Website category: university
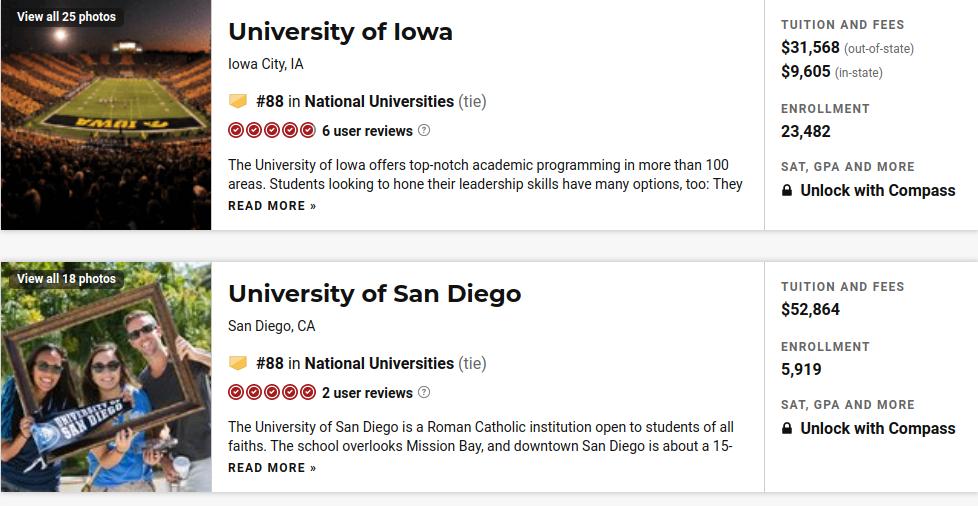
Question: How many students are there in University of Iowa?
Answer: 23,482

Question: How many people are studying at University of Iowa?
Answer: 23,482

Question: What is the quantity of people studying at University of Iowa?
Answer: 23,482

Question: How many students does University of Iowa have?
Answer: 23,482

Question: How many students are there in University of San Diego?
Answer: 5,919

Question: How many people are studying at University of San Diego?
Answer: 5,919

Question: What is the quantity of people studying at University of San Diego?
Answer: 5,919

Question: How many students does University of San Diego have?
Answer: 5,919

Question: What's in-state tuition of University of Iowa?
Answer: $9,605

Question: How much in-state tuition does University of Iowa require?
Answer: $9,605

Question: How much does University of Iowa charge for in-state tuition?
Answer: $9,605

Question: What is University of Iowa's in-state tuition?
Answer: $9,605

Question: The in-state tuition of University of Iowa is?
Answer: $9,605

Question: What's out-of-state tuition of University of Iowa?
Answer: $31,568

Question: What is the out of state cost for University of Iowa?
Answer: $31,568

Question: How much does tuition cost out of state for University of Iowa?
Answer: $31,568

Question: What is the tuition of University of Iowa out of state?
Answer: $31,568

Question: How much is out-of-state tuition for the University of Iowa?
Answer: $31,568

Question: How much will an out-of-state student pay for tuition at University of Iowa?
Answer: $31,568

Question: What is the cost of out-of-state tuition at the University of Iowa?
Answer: $31,568

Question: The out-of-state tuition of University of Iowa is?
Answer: $31,568

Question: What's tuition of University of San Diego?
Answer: $52,864

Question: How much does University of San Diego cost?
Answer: $52,864

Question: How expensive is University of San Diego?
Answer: $52,864

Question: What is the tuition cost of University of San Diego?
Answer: $52,864

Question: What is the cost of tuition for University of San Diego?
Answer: $52,864

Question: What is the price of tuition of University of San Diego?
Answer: $52,864

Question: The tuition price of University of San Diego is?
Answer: $52,864

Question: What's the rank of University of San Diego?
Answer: #88

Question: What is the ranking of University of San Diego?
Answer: #88

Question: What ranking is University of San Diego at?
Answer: #88

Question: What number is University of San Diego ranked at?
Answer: #88

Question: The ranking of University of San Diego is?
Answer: #88

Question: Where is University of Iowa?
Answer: Iowa City, IA

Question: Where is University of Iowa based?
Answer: Iowa City, IA

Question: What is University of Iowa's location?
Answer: Iowa City, IA

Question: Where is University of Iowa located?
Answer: Iowa City, IA

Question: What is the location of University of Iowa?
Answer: Iowa City, IA

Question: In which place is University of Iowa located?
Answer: Iowa City, IA

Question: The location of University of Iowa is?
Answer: Iowa City, IA

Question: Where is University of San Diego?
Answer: San Diego, CA

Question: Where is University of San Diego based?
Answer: San Diego, CA

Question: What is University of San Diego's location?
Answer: San Diego, CA

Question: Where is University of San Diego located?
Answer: San Diego, CA

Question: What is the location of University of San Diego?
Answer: San Diego, CA

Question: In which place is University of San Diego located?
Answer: San Diego, CA

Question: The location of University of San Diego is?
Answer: San Diego, CA

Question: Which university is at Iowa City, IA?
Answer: University of Iowa

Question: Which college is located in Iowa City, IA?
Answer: University of Iowa

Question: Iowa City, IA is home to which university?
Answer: University of Iowa

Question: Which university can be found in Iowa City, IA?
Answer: University of Iowa

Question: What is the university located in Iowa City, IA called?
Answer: University of Iowa

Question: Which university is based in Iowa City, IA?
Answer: University of Iowa

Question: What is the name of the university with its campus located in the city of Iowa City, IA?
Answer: University of Iowa

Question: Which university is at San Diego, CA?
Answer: University of San Diego

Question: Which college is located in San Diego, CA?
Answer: University of San Diego

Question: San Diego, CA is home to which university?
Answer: University of San Diego

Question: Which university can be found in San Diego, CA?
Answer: University of San Diego

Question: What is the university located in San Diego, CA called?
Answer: University of San Diego

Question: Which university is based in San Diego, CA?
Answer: University of San Diego

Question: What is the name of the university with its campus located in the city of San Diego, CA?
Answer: University of San Diego